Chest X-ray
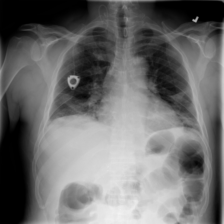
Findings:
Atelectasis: negative
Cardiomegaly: negative
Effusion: negative
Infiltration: positive
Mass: negative
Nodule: negative
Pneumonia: negative
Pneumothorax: negative
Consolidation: negative
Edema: negative
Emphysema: negative
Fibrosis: negative
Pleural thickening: negative
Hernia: negative